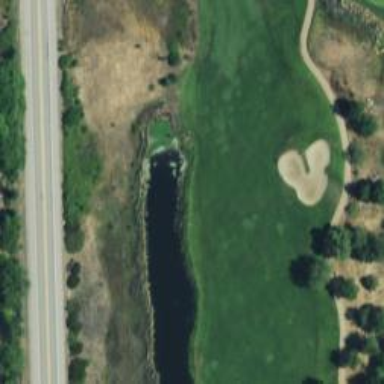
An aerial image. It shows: Golf hole.